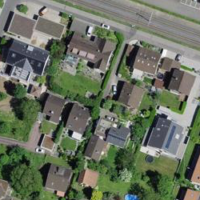
EUNIS habitat code: 55
Species observed at this site:
Nerium oleander